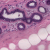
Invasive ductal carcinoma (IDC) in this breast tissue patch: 0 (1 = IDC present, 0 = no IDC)